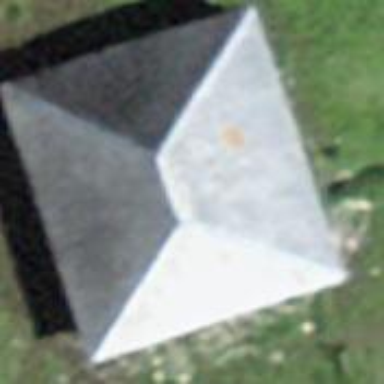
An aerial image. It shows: Building with hipped roof.